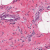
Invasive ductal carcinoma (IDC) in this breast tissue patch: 0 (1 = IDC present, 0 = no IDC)